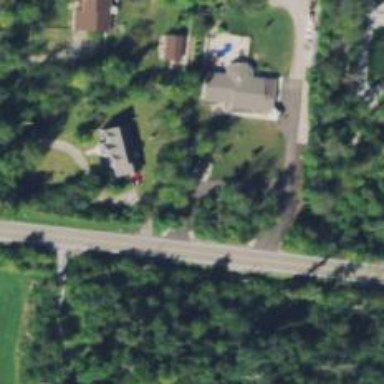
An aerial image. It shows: Driveway.